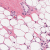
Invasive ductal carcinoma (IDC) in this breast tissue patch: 0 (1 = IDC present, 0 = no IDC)